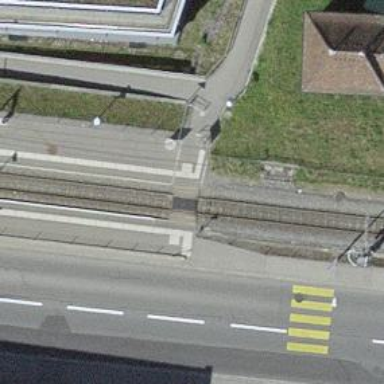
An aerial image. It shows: Crossing for the railway.